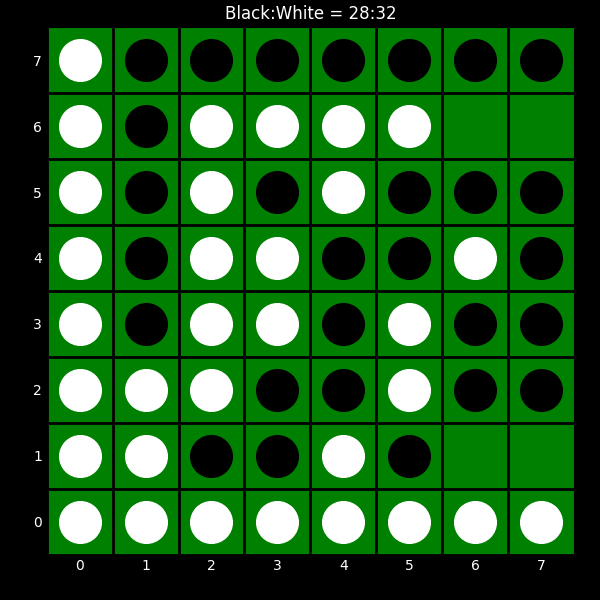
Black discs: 28
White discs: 32